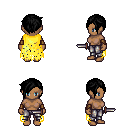
a pixel art fantasy rpg character, female body template, human, dark skin, yellow tattered cape, metal pants, black pixie cut hairstyle, leather bracers, dagger, four views (front, back, left, right), 2x2 character sprite sheet, small pixel art, hard edges, no anti-aliasing